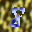
Label: 8